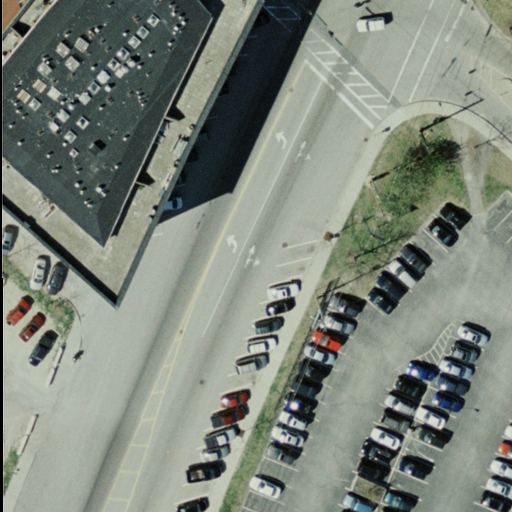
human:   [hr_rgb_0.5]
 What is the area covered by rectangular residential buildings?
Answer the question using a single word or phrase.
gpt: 1807m2

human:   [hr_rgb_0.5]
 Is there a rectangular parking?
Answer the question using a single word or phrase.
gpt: yes

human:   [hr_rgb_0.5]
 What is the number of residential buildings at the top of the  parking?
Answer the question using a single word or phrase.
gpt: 1

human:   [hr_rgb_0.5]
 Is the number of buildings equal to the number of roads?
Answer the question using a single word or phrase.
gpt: no

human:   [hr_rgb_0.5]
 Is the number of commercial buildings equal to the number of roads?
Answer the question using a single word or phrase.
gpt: no

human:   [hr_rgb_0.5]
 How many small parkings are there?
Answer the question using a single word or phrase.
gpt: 0

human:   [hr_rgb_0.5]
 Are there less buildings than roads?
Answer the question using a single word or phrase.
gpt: yes

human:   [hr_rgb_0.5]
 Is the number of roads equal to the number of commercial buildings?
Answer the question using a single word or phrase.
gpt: no

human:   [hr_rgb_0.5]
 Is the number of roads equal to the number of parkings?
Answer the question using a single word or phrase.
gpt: no

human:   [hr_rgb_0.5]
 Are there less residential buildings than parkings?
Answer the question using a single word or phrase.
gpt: no

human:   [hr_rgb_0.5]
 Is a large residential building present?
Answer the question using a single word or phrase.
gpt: yes

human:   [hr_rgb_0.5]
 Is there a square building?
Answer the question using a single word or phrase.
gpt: no

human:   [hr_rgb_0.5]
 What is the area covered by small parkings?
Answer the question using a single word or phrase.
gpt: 0m2

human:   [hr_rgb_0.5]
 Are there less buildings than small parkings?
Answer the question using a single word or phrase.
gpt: no

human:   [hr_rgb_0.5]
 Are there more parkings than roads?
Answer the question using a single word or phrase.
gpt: no

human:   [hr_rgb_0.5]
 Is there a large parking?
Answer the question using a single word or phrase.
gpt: yes

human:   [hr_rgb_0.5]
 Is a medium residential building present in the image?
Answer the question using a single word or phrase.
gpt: yes

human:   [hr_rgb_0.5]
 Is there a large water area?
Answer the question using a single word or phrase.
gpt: no

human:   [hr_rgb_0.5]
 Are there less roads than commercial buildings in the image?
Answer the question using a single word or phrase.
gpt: no

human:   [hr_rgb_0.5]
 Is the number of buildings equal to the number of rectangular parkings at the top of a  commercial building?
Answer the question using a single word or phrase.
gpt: no

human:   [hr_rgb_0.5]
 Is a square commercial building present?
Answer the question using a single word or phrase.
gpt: no

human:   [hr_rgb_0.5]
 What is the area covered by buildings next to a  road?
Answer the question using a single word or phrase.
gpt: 1807m2

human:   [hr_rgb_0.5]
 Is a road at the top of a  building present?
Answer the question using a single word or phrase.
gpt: yes

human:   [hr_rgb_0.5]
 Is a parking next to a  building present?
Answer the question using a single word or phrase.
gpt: yes

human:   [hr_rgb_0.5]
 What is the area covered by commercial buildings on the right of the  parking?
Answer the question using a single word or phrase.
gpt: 0m2

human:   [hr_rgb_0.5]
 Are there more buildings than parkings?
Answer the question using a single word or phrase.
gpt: yes

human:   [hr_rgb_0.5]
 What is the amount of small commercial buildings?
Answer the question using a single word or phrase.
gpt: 0

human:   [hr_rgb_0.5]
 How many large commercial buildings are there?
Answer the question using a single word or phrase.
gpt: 0

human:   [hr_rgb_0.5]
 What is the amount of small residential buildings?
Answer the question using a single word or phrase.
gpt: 0

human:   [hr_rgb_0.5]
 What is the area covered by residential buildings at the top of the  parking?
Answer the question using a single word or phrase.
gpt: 1530m2

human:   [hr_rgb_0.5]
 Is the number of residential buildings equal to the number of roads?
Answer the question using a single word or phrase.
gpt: no

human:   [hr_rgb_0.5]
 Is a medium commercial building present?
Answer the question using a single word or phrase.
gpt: no

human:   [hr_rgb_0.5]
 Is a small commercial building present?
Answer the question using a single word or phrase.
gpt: no

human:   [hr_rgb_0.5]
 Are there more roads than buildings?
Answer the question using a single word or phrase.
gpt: yes

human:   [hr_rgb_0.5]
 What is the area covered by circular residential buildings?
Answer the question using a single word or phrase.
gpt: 0m2

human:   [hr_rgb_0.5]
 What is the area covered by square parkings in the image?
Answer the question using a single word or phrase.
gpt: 0m2